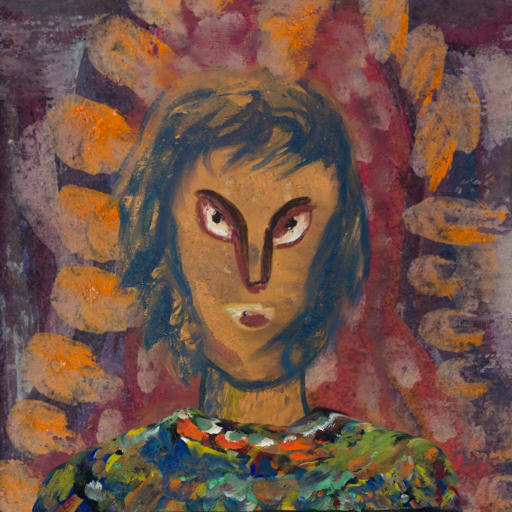
Background: Doll, Head And Neck Front: In_The_Sun, Face Front: After_Raid, Bust: An_Impression, Hair Front: InTheSun, Head Accessory: Blank, Second Necklace: Blank, Necklace: Blank, Baby: Blank